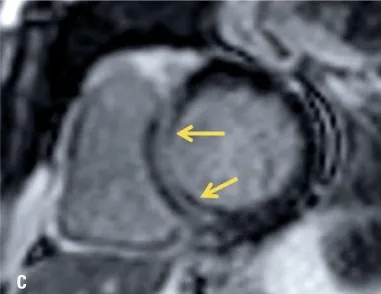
Cardiac magnet resonance imaging images on short axis. Showing areas of late enhancement with non-ischemic pattern on the septal base wall of the left ventricle (arrows), findings that, in the clinical scenario, suggest inflammatory/infectious process (myocarditis).
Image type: radiology (mri)